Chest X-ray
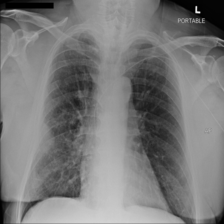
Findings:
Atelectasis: negative
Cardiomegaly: negative
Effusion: negative
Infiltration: negative
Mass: negative
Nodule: negative
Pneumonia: negative
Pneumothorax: negative
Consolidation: negative
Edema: negative
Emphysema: negative
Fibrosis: negative
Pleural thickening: negative
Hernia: negative